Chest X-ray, AP view. Patient: 25 years old, sex M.
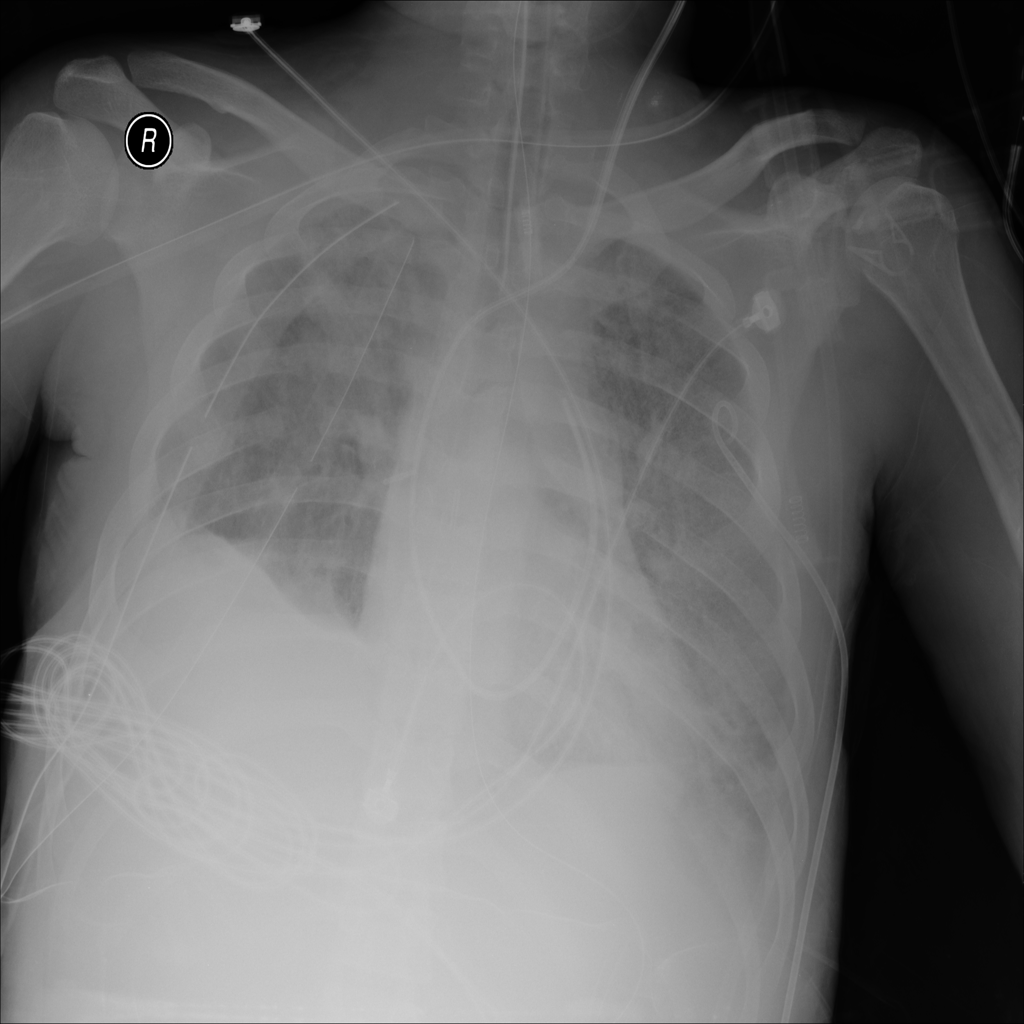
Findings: No Finding